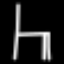
Label: chair